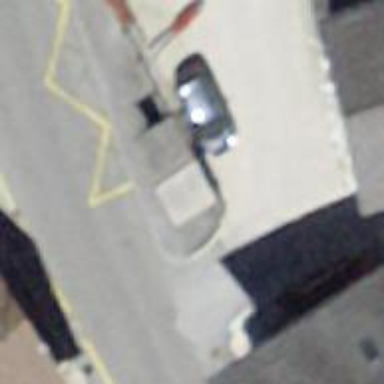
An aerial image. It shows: Bus stop with platform for public transport.